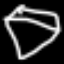
Label: diamond